Interaction volume radius: 10 \u00c5
Interaction volume height: 15 \u00c5
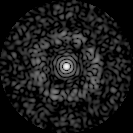
Disorder parameter: 0.8259